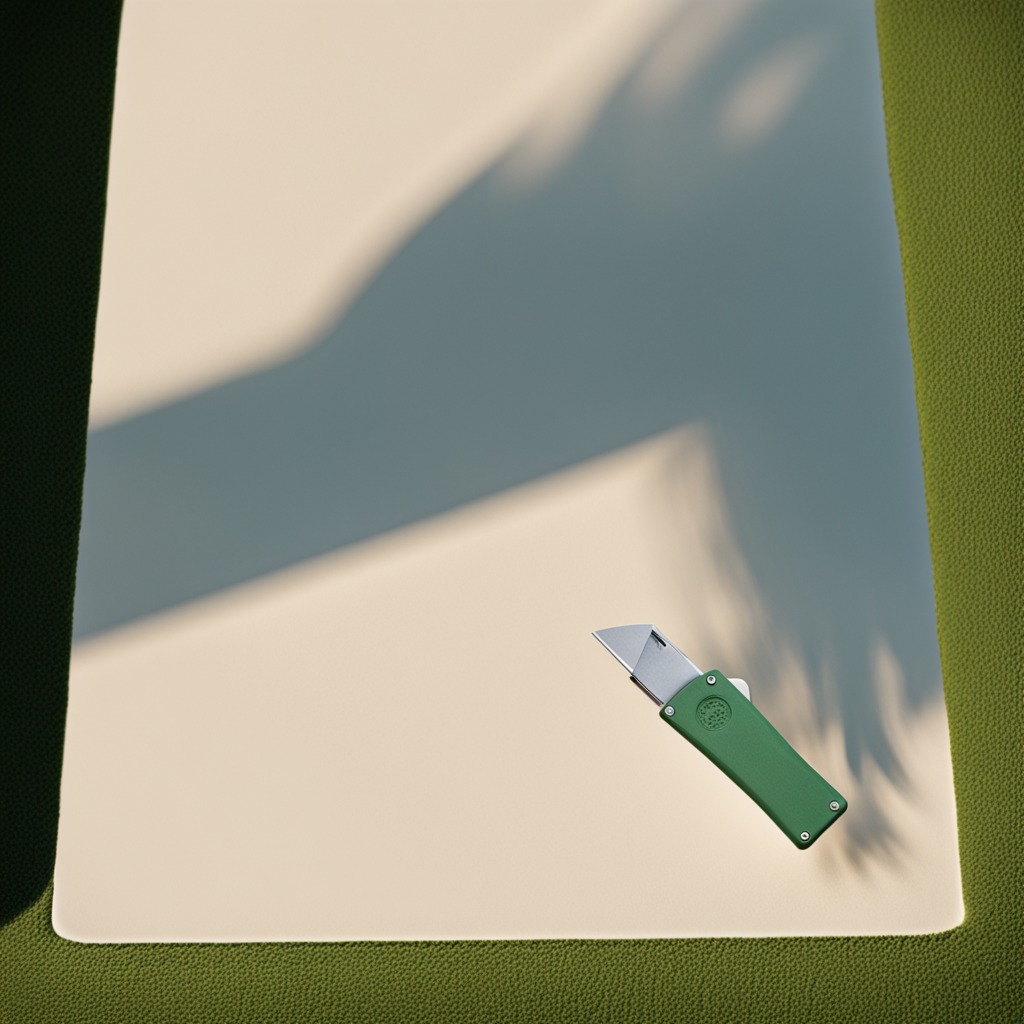
A utility knife is lying on the table.